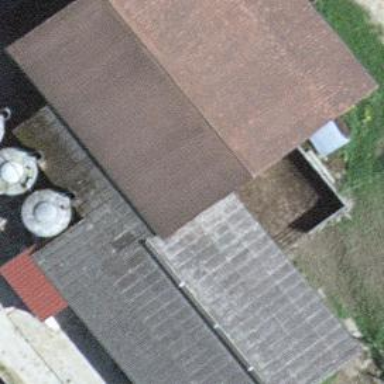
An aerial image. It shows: Farm auxiliary building.